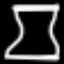
Label: hourglass